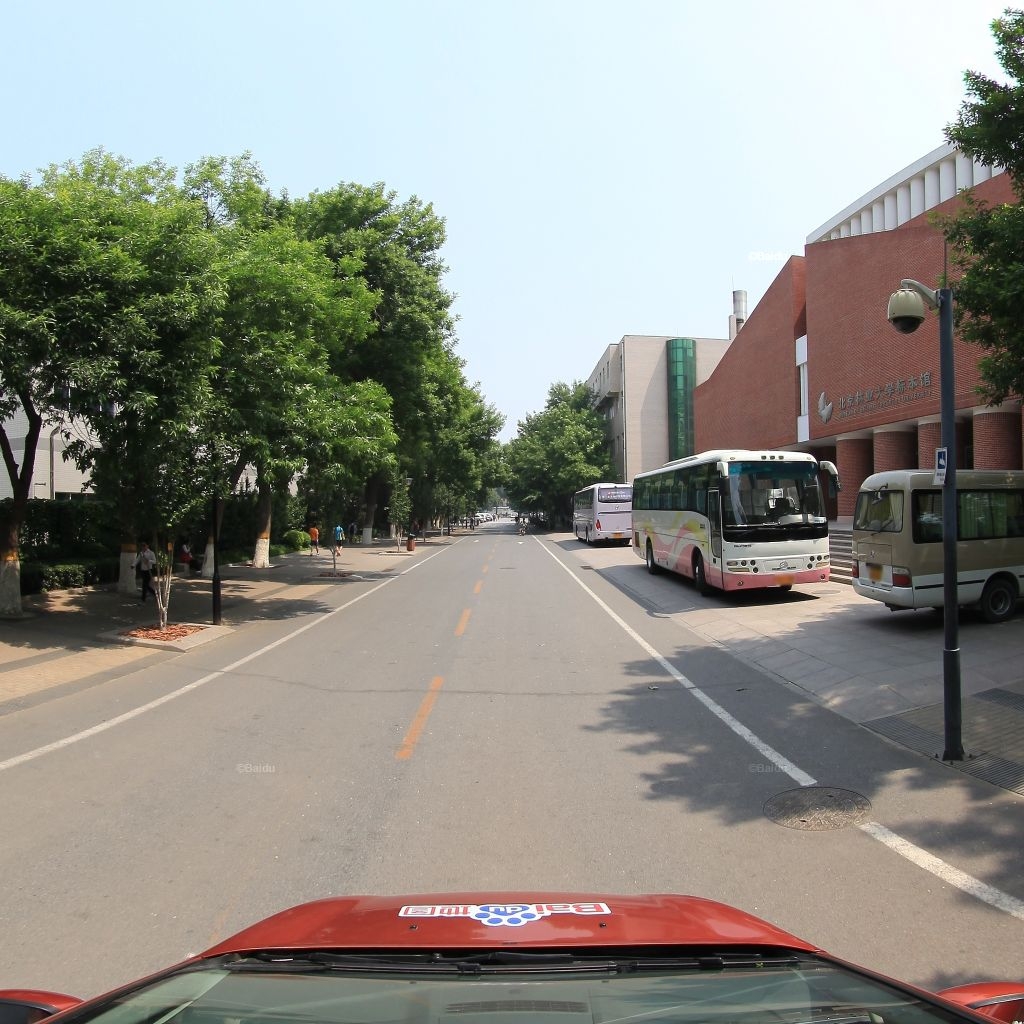
Region: Haidian
Road damage annotations: transverse crack, manhole cover